Question: I need to put a scrollable datatable in a modal bootstrap. The problem is that the header is broken . Only solved if I resize the browser or if I click on the header to reorder. I try to put the same code without the modal and it works perfect, apparently is an incompatibility with the modal and scroll. Without the scroll datatable works well.
I show how it looks when I open the modal:

I use:
- - -
My code:
'''
$('#rutinasTable').DataTable({
"sScrollY": "210px",
"sScrollYInner": "100%",
"sScrollX": "100%",
"sScrollXInner": "100%",
"scrollCollapse": true,
"pageLength": 50,
});
'''
HTML:
'''
<table id="rutinasTable" class="display table table-bordered table-striped table-condensed">
<thead>
<tr>
<th>Rutina</th>
<th>Act. Datos</th>
<th>Antig. Datos</th>
<th>Criticidad</th>
<th>Observaciones</th>
<th>Estado</th>
</tr>
</thead>
<tbody>
<tr>
<td>SOS</td>
<td>08/07/2009</td>
<td>697 hrs</td>
<td>M-Media</td>
<td>NIVEL</td>
<td>Analizar</td>
</tr>
</tbody>
</table>
'''
You can see the error in <URL>.
You have to click on the graphic bar to open the modal. To see how it manages the header or try clicking the header to reorder.
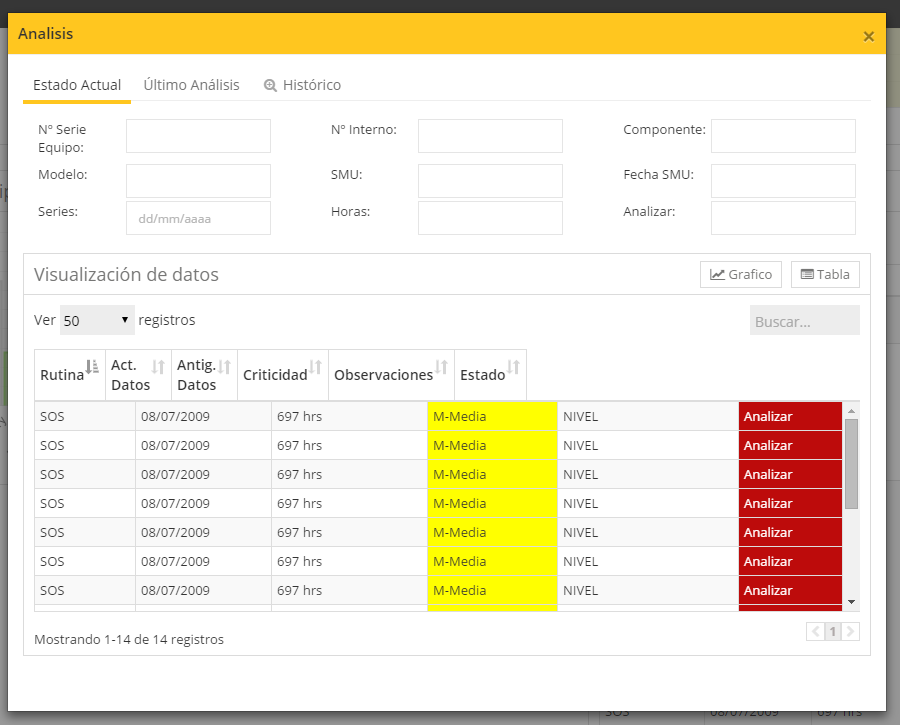
Answer: >
Use <URL> option to destroy previously initialized table. Also you need to use 'shown.bs.modal' event to initialize the table once it becomes visible.
'''
$(document).ready(function () {
chart = $.plot($("#placeholder"), data, options);
$('#modal').on('shown.bs.modal', function () {
$('#myInput').focus();
var dataSet = [
["Tiger Nixon", "System Architect", "Edinburg", "5421","2011/04/25", "$320,800"]
];
$('#table').dataTable( {
"destroy": true,
//"ajax": "data/objects.txt",
"sScrollY": "210px",
"sScrollYInner": "100%",
"sScrollX": "100%",
"sScrollXInner": "100%",
"scrollCollapse": true,
"url": "/echo/json/",
"data":dataSet
});
});
});
'''
>
See <URL> for code and demonstration.
>
There were other issues with your code that have been fixed.